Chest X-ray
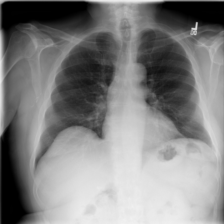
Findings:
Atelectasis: positive
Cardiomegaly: negative
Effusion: negative
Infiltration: negative
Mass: negative
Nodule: negative
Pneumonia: negative
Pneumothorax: negative
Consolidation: negative
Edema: negative
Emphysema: negative
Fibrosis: negative
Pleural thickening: negative
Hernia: negative